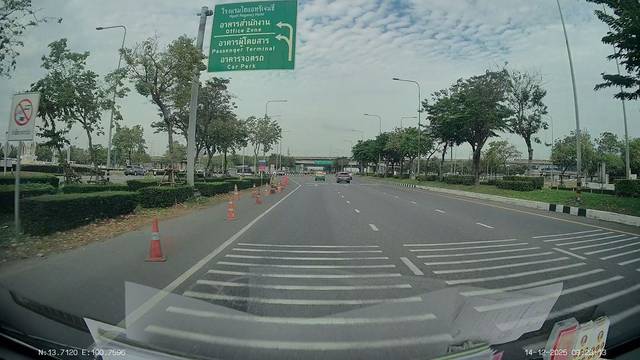
Region: Thailand
Coordinates: 13.712, 100.759